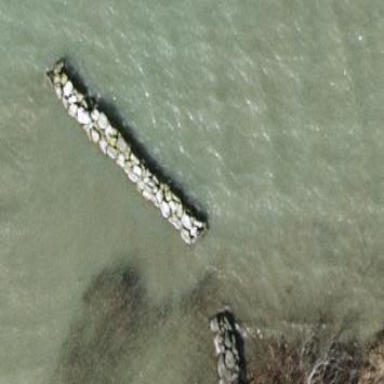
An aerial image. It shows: Breakwater structure.